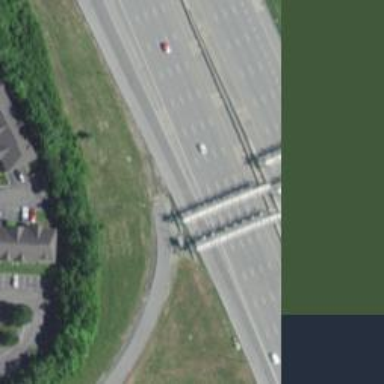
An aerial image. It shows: Toll gantry on the road.